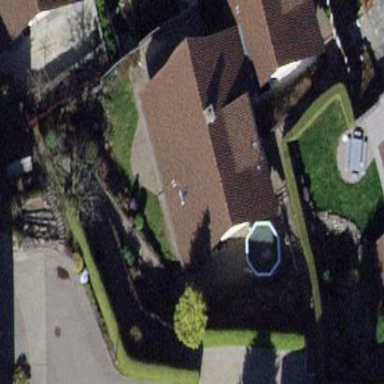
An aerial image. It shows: Simple and straightforward house.